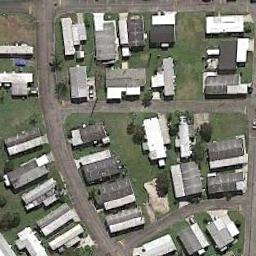
Label: residential